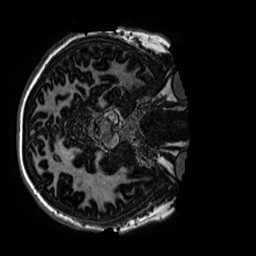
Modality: MP2RAGE
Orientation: axial
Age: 11
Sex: female
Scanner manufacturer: siemens
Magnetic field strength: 3 T
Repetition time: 4 s
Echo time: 0.00299 s